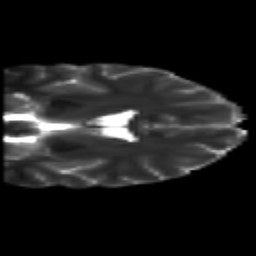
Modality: T2w
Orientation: coronal
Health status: healthy
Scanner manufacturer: siemens
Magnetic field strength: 3 T
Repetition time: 10 s
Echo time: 0.092 s